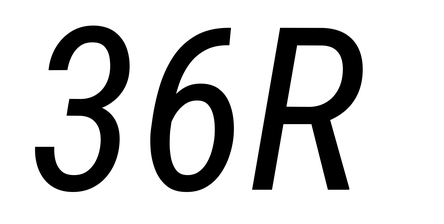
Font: Roboto-Italic_Condensed_Italic